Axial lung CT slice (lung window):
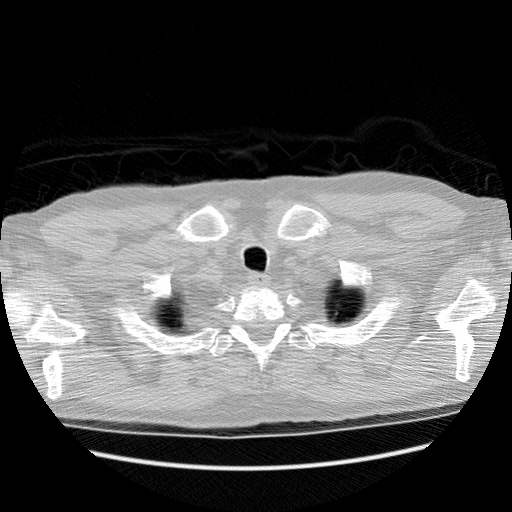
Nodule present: no